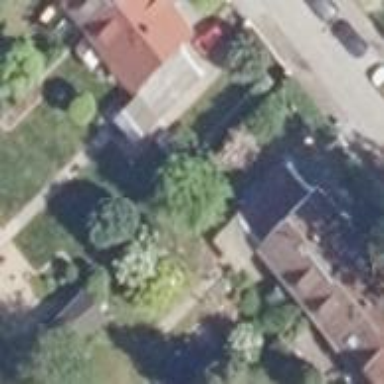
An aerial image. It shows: Semidetached house.